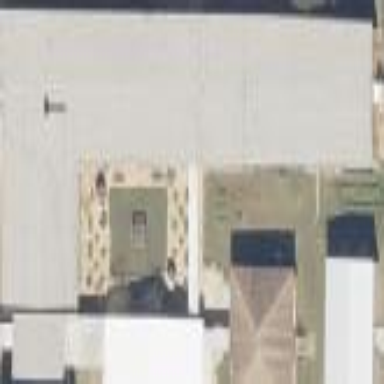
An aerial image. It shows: School building.